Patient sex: M
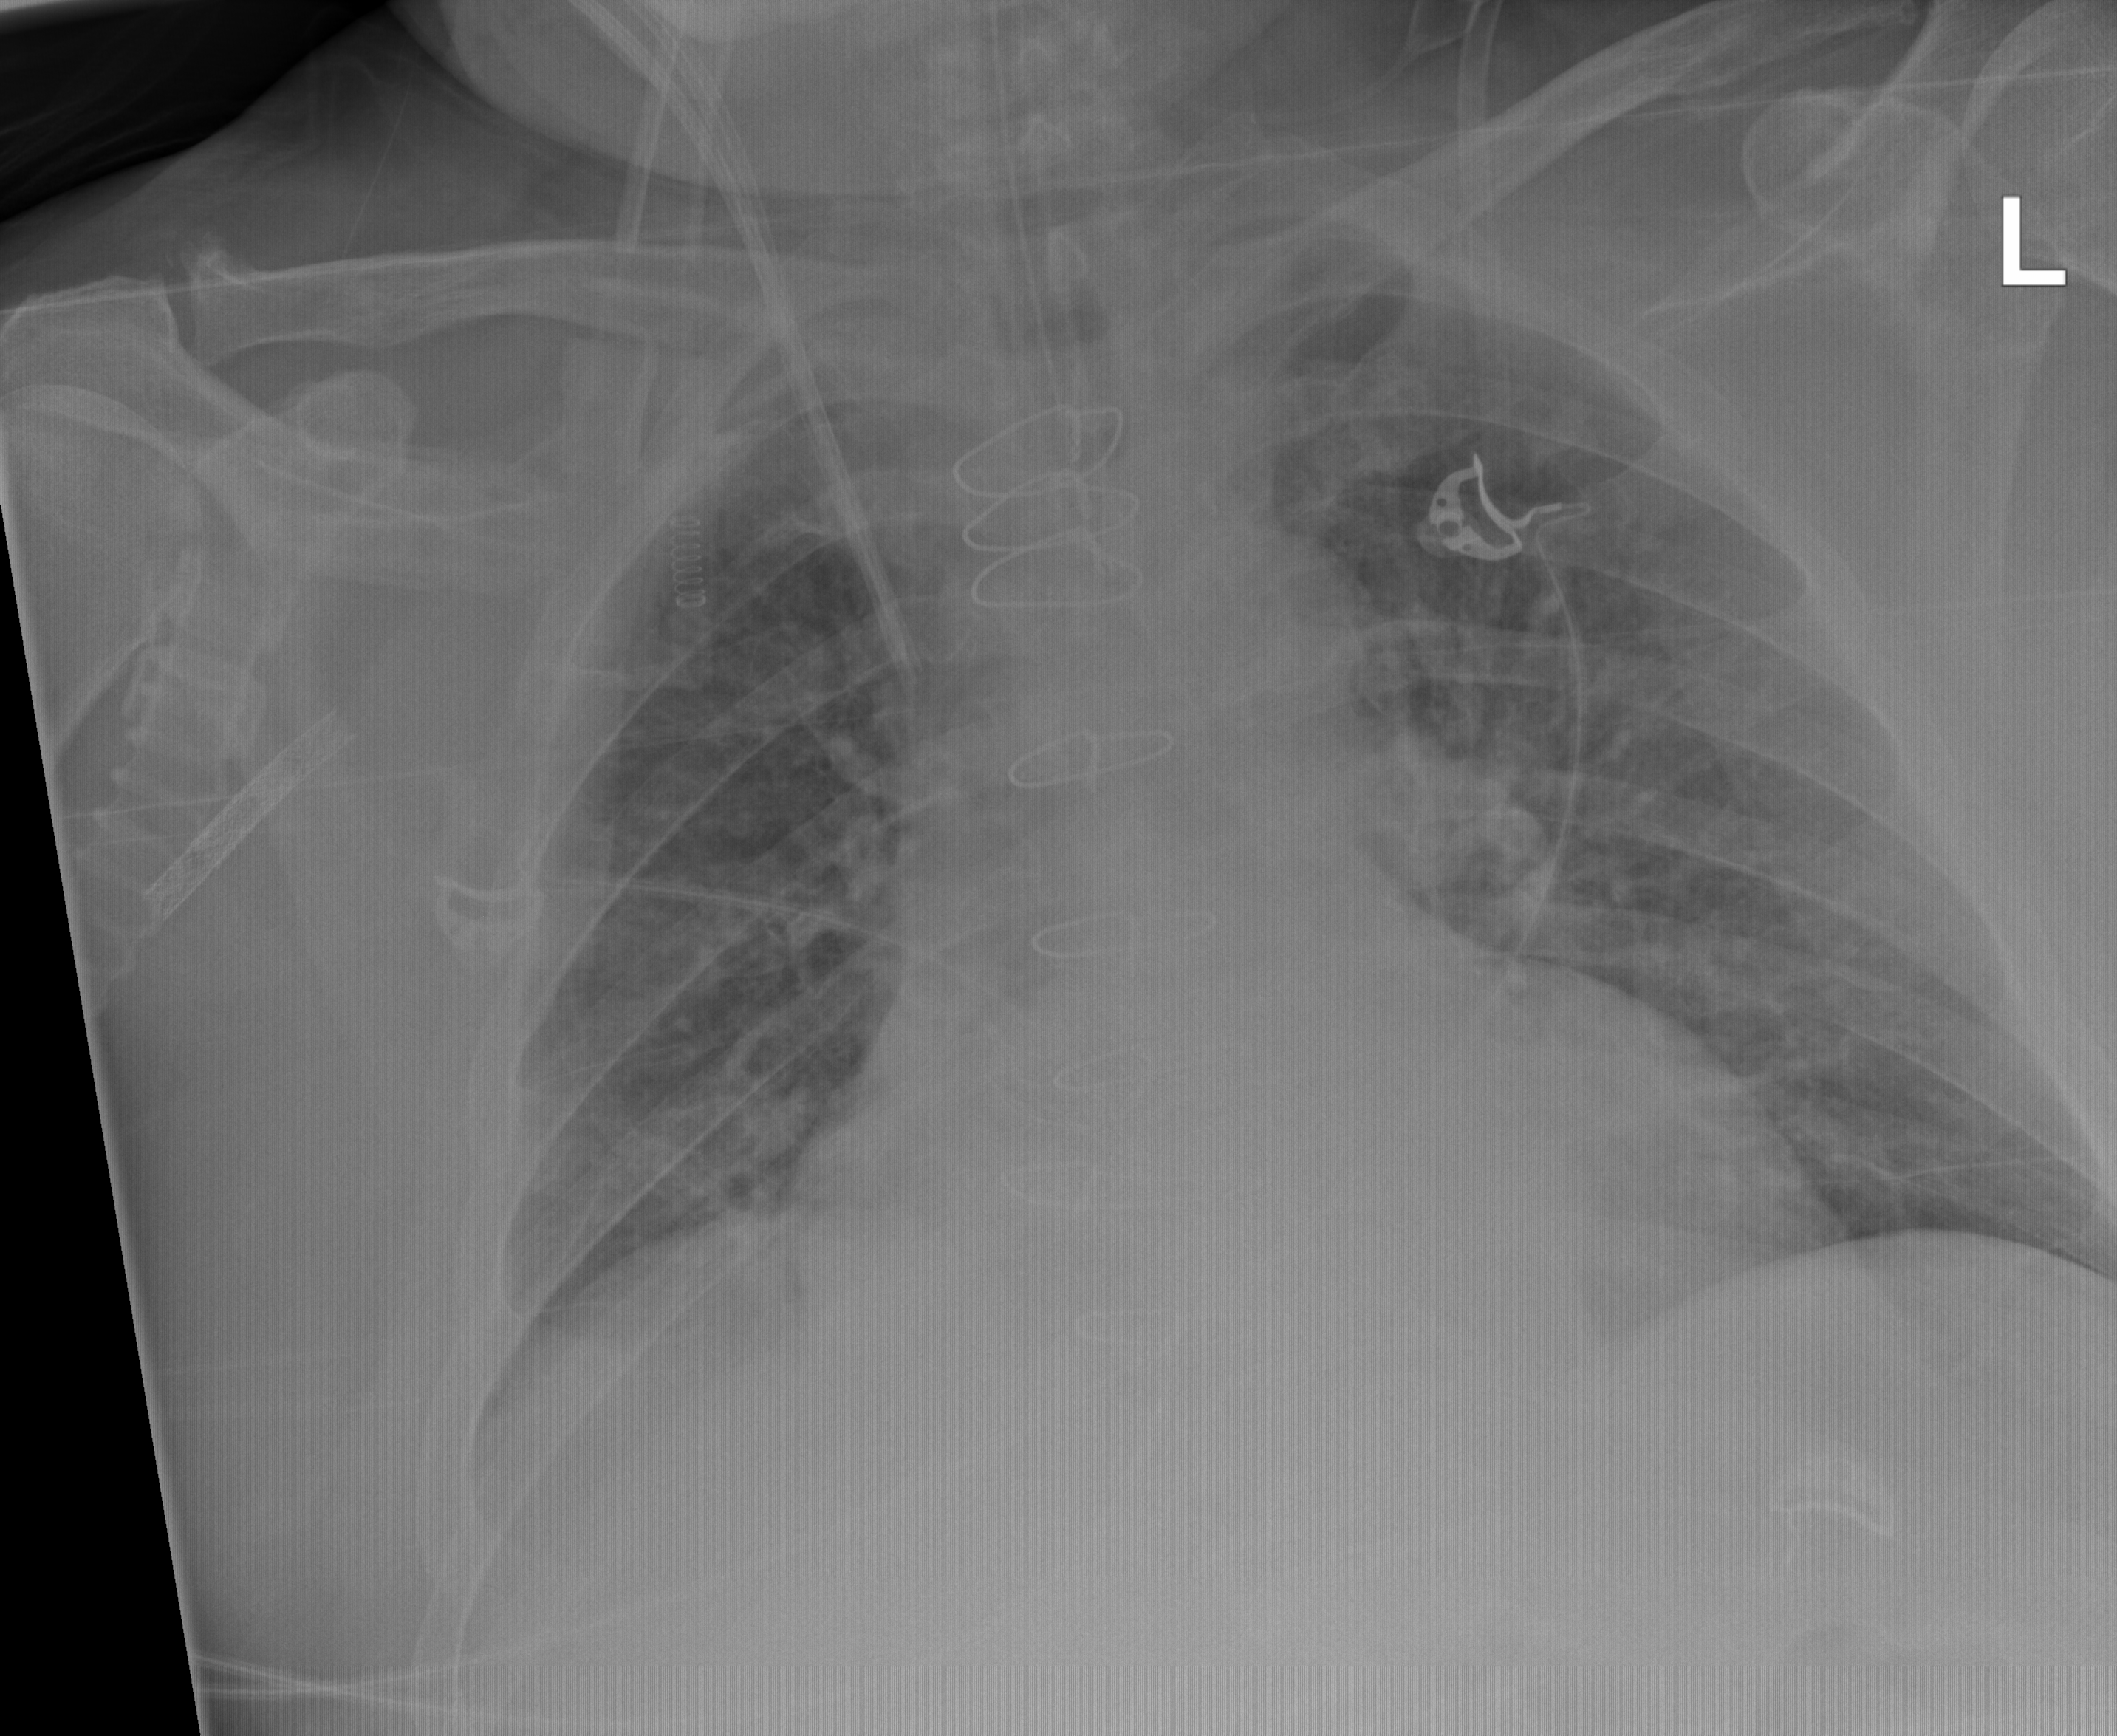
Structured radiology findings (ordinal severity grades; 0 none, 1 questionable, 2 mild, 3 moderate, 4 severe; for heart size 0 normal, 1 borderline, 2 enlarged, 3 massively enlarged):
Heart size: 3
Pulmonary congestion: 2
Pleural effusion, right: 0
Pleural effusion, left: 0
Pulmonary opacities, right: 2
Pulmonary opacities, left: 2
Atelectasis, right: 2
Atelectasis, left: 2